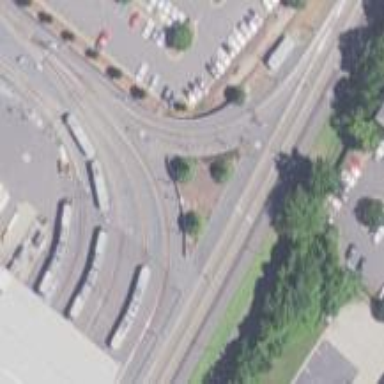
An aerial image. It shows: Light rail yard with electrified contact lines.